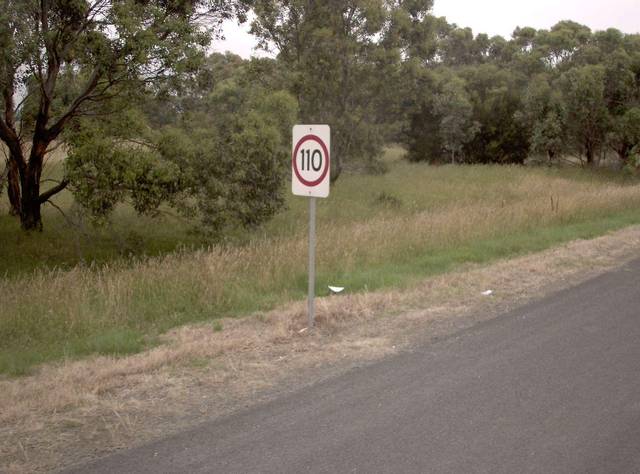
Region: Australia
Coordinates: -38.234, 146.454